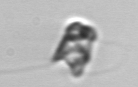
Label: Chrysochromulina_lanceolata